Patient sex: M
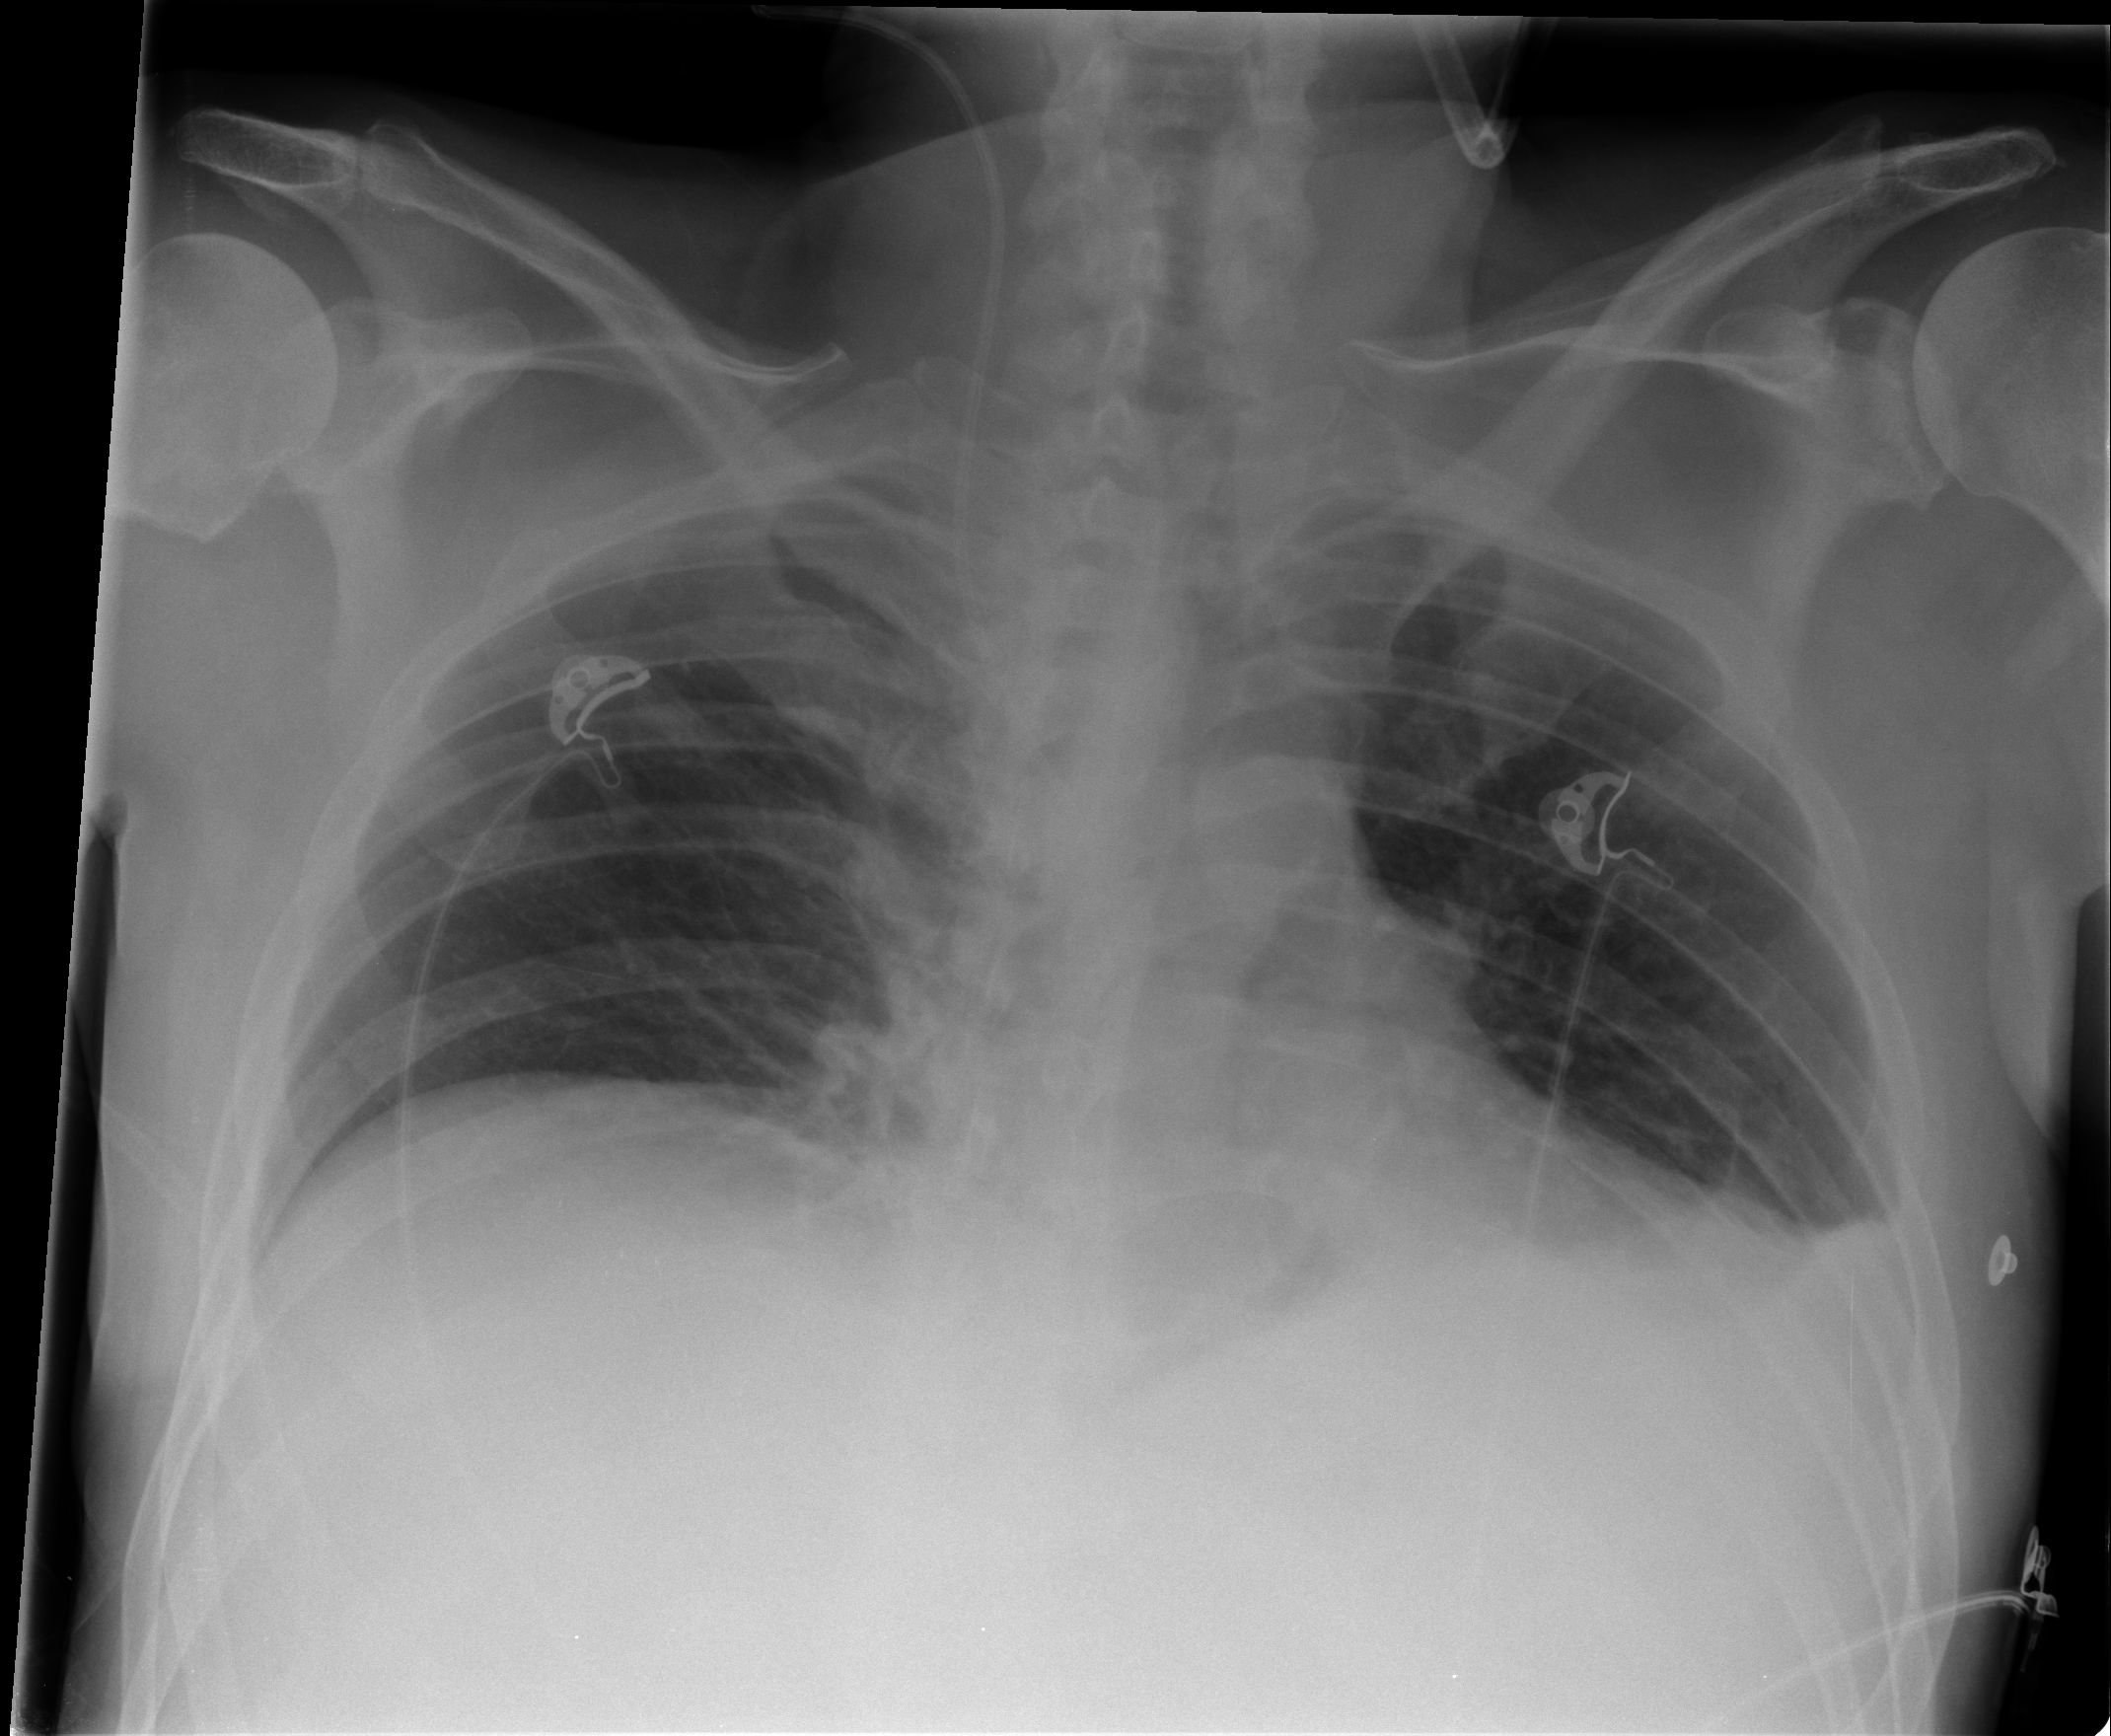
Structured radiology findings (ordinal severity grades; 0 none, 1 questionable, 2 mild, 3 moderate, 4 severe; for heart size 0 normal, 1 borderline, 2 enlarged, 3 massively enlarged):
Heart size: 0
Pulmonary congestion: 0
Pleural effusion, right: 0
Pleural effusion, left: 1
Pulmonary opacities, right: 0
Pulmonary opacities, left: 0
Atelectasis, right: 2
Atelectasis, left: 2